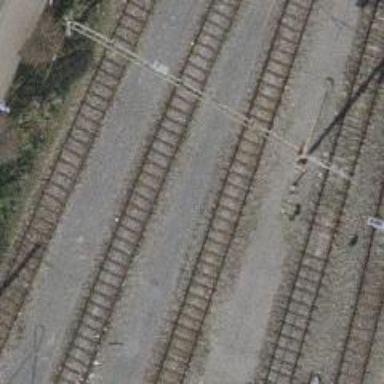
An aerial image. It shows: Railway yard with one track. The railway is electrified with contact line.